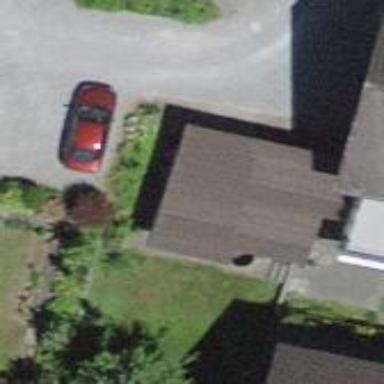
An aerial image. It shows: Garage building.